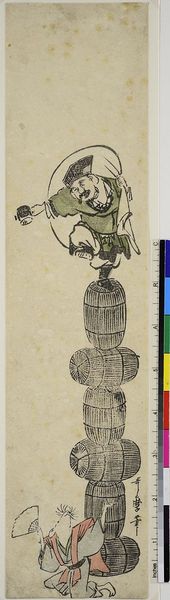
Künstler: Kitagawa Utamaro II
Standort: Hamburg
Institution: Museum für Kunst und Gewerbe Hamburg
Schlagwörter: gott, holzschnitt, druckgraphik, druckgrafik, zeit, gottheit, schicksal, ratte, nager, buddhismus, hinduismus, fortuna, edo, reproduktionen, sorte, los, fato, druckerzeugnisse, ripa, nagetiere, jainismus, glücksgott, glück, fügung, daikoku